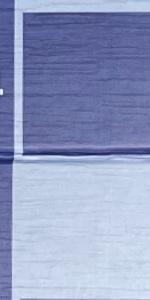
Label: Empty